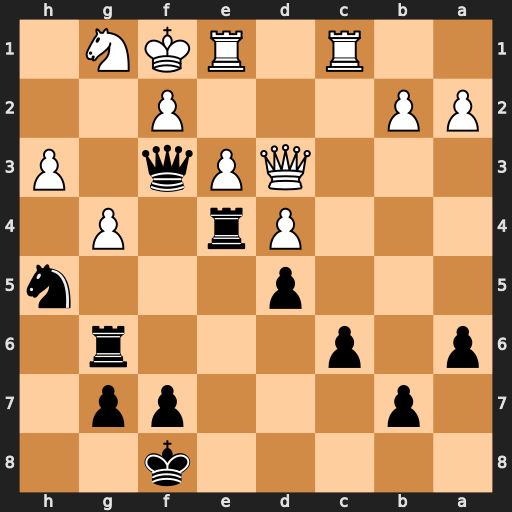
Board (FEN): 5k2/1p3pp1/p1p3r1/3p3n/3Pr1P1/3QPq1P/PP3P2/2R1RKN1
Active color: b
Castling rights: -
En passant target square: -
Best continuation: Ng3#